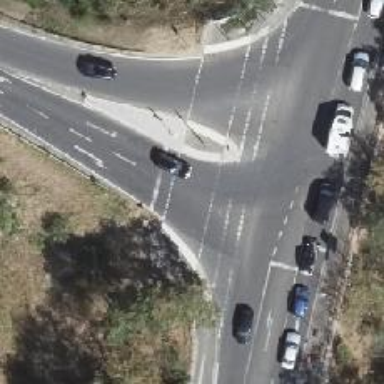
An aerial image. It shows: Crossing with traffic signals and pedestrian island.